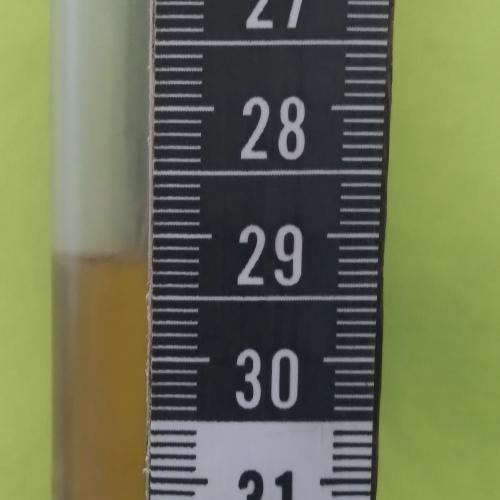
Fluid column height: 29.2 cm